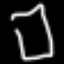
Label: square